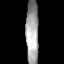
Tissue: lung
Cell type: Endothelial cells
Senescence score: 0.5817
Nuclear area (px): 792
Mean DAPI intensity: 162.47